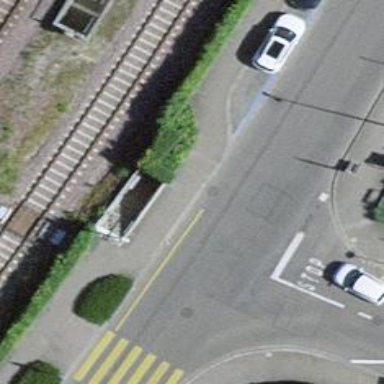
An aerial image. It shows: Set of steps on the road.